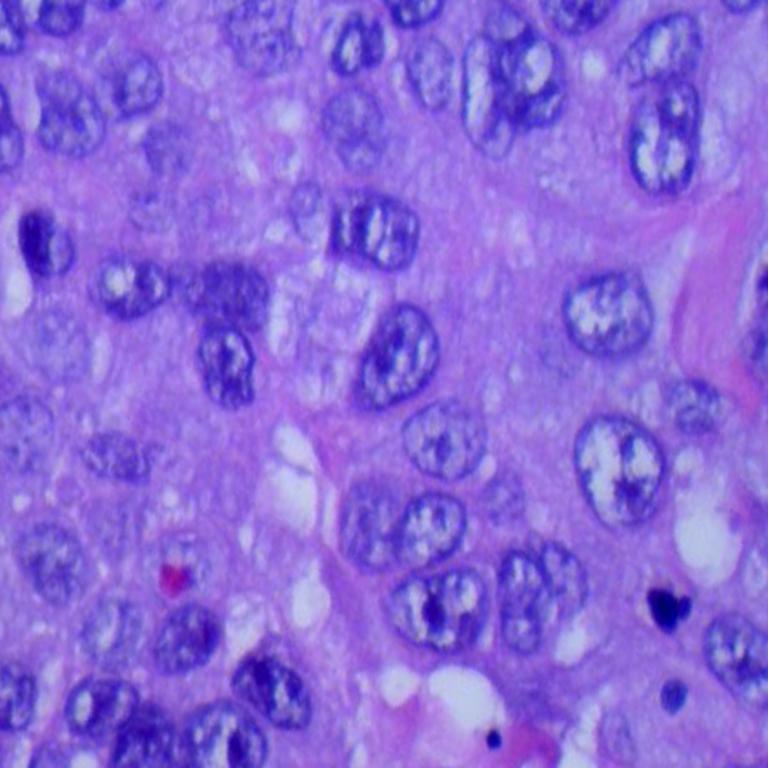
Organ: lung
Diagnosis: squamous carcinomas